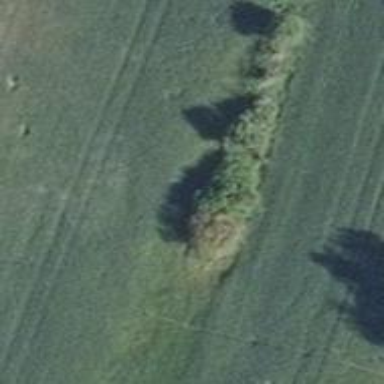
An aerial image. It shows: Row of trees in natural setting.